Question: I have a data frame like this:
'''
Var1 Var2 Freq
1 1970 sigmod 28
2 1971 sigmod 21
3 1972 sigmod 21
4 1974 sigmod 36
5 1975 sigmod 46
6 1976 sigmod 21
7 1977 sigmod 32
8 1978 sigmod 45
9 1979 sigmod 24
10 1980 sigmod 102
...
'''
When I plotted a graph, I received this:

I tried these code, but there are no changes in the plot:
'''
plot(tab$Var1, tab$Freq, type="b")
plot(tab$Var1, tab$Freq, type="b", lty=2, pch=17)
'''
Please tell me the reason, and how to fix it. Thank you.
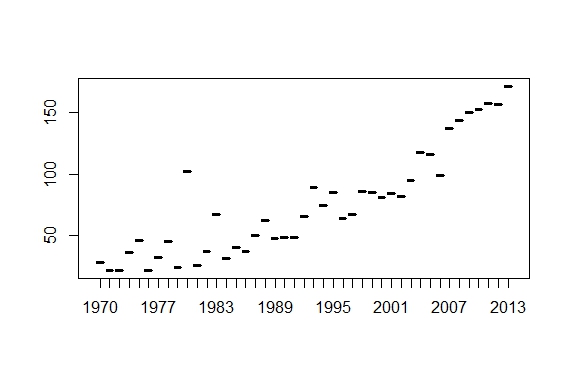
Answer: It appears as if you have created 'tab' by using 'as.data.frame(table(...)))' or 'data.frame(table(...))'.
'as.data.frame.table' and 'data.frame(table(...))' will coerce dimnames to 'factor'.
'''
# an example
foo <- data.frame(a = sample(10,size=100,replace=TRUE),b = sample(10, size = 50, replace = TRUE))
str(data.frame(table(foo))
# 'data.frame': 100 obs. of 3 variables:
# $ a : Factor w/ 10 levels "1","2","3","4",..: 1 2 3 4 5 6 7 8 9 10 ...
# $ b : Factor w/ 10 levels "1","2","3","4",..: 1 1 1 1 1 1 1 1 1 1 ...
# $ Freq: int 1 2 2 2 3 0 4 0 0 0 ..
str(as.data.frame(table(foo))
# 'data.frame': 100 obs. of 3 variables:
# $ a : Factor w/ 10 levels "1","2","3","4",..: 1 2 3 4 5 6 7 8 9 10 ...
# $ b : Factor w/ 10 levels "1","2","3","4",..: 1 1 1 1 1 1 1 1 1 1 ...
# $ Freq: int 1 2 2 2 3 0 4 0 0 0 ..
'''
You could use 'reshape2' to create the frequency table table, this will preserve the types of the variables
'''
library(reshape2)
str(dcast(a+b~'Freq',data = foo,value.var = 'b', fun = length))
# 'data.frame': 56 obs. of 3 variables:
# $ a : int 1 1 1 1 1 1 1 1 2 2 ...
# $ b : int 1 2 3 5 6 7 8 10 1 2 ...
# $ Freq: int 1 1 2 4 2 2 1 2 2 5 ...
'''
or use 'data.table'
'''
library(data.table)
DT <- data.table(foo)
str(DT[, .N, by = list(a,b)])
# Classes 'data.table' and 'data.frame': 56 obs. of 3 variables:
# $ a: int 1 4 5 10 2 1 5 4 4 7 ...
# $ b: int 5 6 1 3 2 6 4 4 5 1 ...
# $ N: int 4 1 3 1 5 2 3 3 1 4 ...
# - attr(*, ".internal.selfref")=<externalptr>
'''